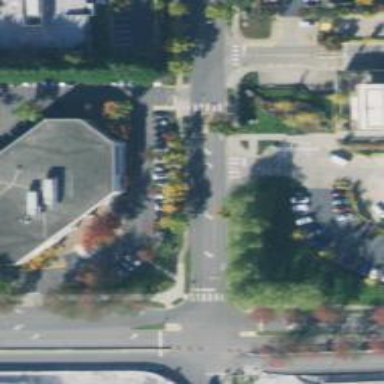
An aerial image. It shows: Marked footway crossing with zebra markings.